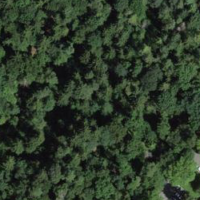
EUNIS habitat code: 43
Species observed at this site:
Sambucus racemosa